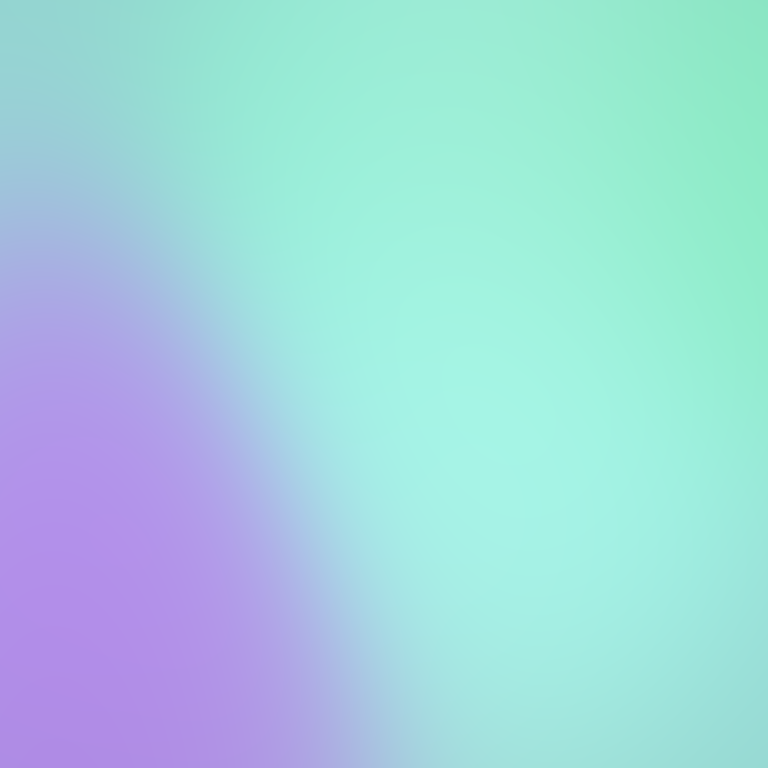
Abstract light effect, smooth gradient from soft teal to gentle lavender, serene atmosphere, diffuse glow, no room, no furniture, no objects.